Question: What options do I have when creating menu with options (contextual menus). What is allowed and what does Apple provide?
I have a toolbar with buttons and a click of a button opens a menu with options:
Examples:

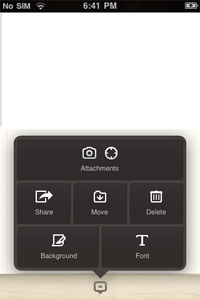
Answer: UIPopoverControllers are only available on iPads, but it's ok to create similar looking things for iPhone
What you see in the picture, is entirely custom. a UIView subclass likely. There are pretty much no limits to what you do with your UI, within reason, so no ugly highly contrasting primary/secondary colours, and it's best to keep it at least similar to the native UI. If you say use a windows 7 phone ui style in an iPhone app it's more likely to get rejected by Apple, than keeping to the style of iOS.
So make it look as "professional" as possible, using gradients and shadows, edge arrows, like in the above picture.
Apple provides pretty much nothing that your looking for,